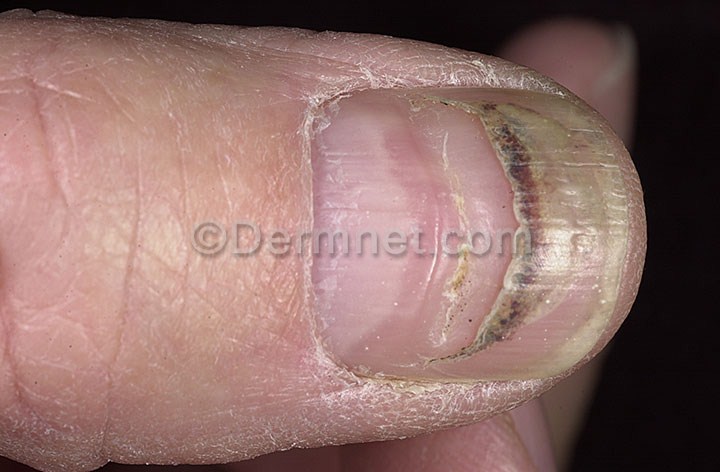
Disease: Nail Fungus and other Nail Disease